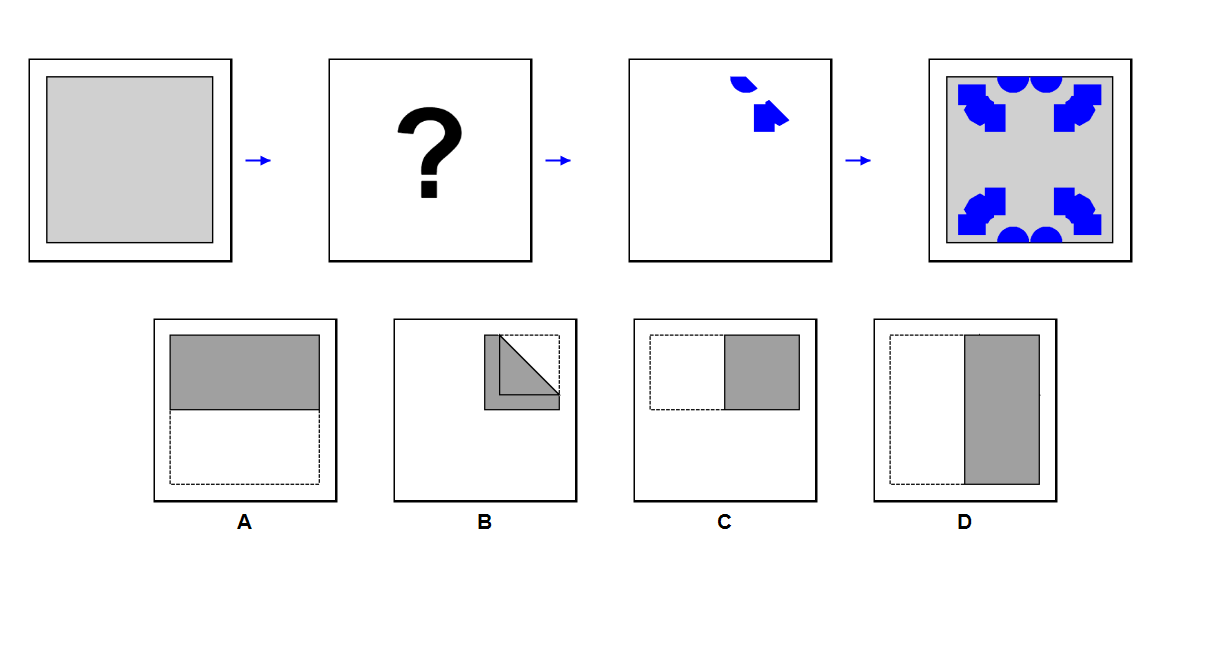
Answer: D